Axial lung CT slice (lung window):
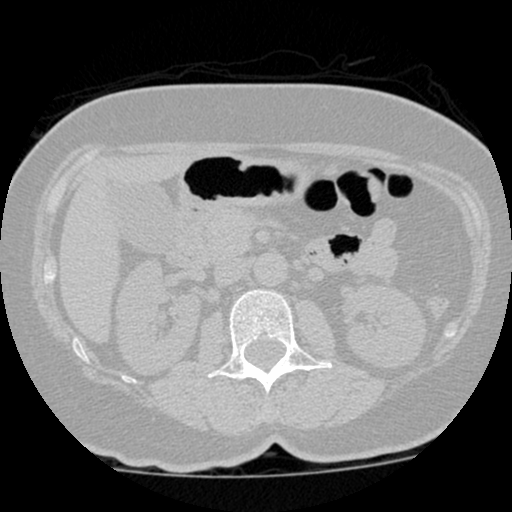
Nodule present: no